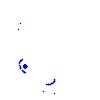
Particle: pion